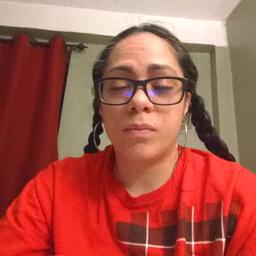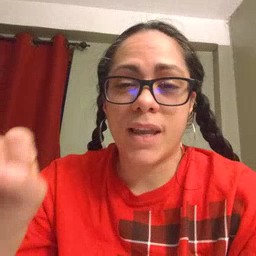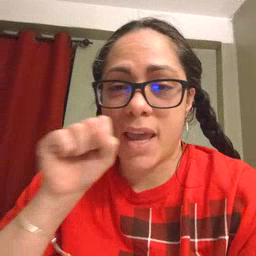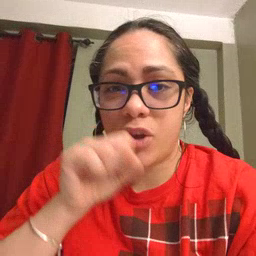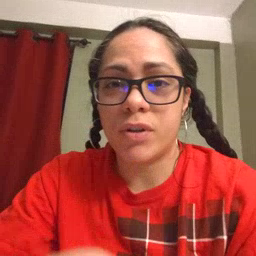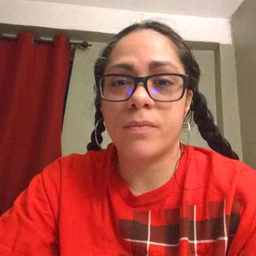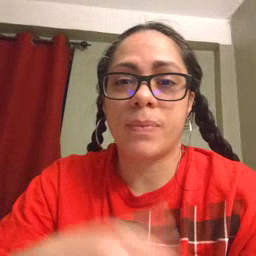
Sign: carrot